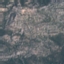
Label: HerbaceousVegetation